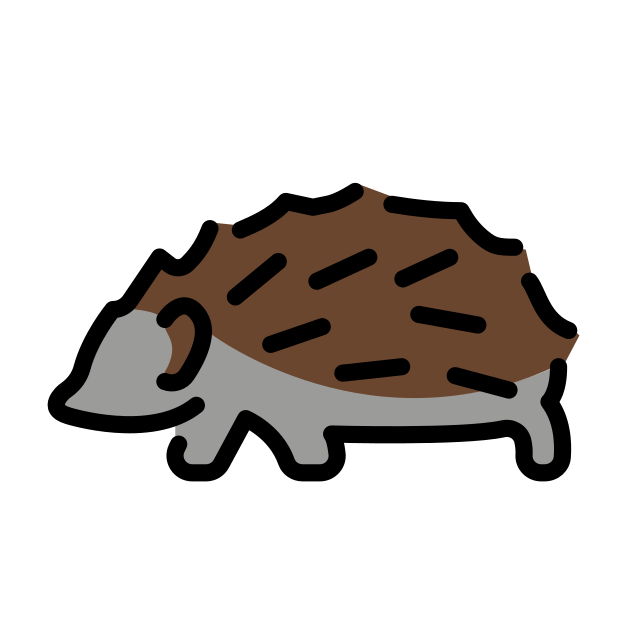
Emoji: 🦔
Name: hedgehog
Unicode: 0x1f994